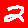
Digit: 2